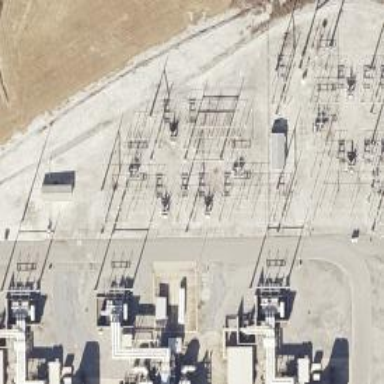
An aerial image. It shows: Switch for power supply.